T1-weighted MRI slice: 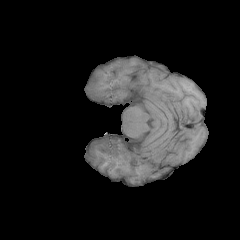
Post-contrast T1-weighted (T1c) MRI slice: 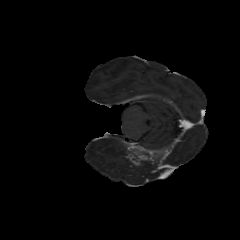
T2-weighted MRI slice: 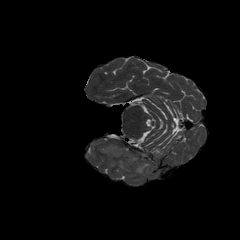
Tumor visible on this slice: yes